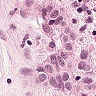
Metastatic tissue present: yes